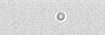
Label: camera_spot